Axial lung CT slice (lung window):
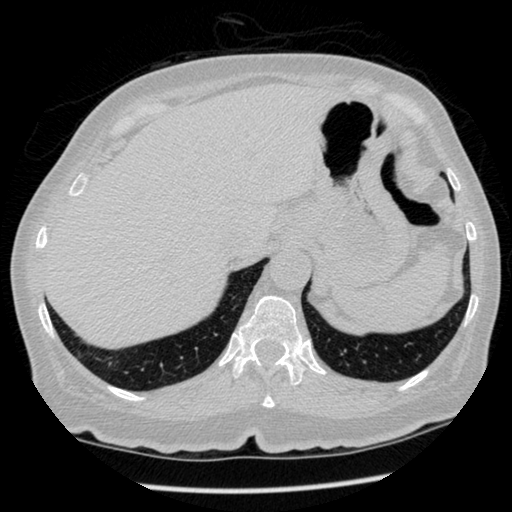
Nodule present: no